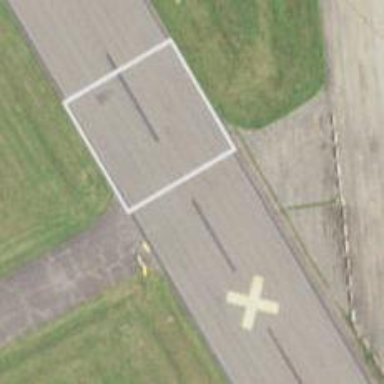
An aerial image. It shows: Runway surface made of asphalt at airport.